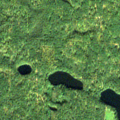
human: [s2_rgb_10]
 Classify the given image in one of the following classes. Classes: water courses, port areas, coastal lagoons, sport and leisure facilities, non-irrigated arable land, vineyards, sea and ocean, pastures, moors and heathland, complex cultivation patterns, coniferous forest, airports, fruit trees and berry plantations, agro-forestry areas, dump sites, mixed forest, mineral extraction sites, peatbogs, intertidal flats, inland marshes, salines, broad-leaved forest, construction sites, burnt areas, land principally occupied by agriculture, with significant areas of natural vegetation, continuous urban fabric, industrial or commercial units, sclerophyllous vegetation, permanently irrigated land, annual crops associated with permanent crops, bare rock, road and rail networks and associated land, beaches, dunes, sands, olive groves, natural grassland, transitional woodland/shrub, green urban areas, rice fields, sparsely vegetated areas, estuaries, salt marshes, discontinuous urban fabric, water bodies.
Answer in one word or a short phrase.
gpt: coniferous forest, mixed forest